Field crop: maize
Growth stage: 1
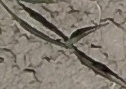
Species: sorghum